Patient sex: M
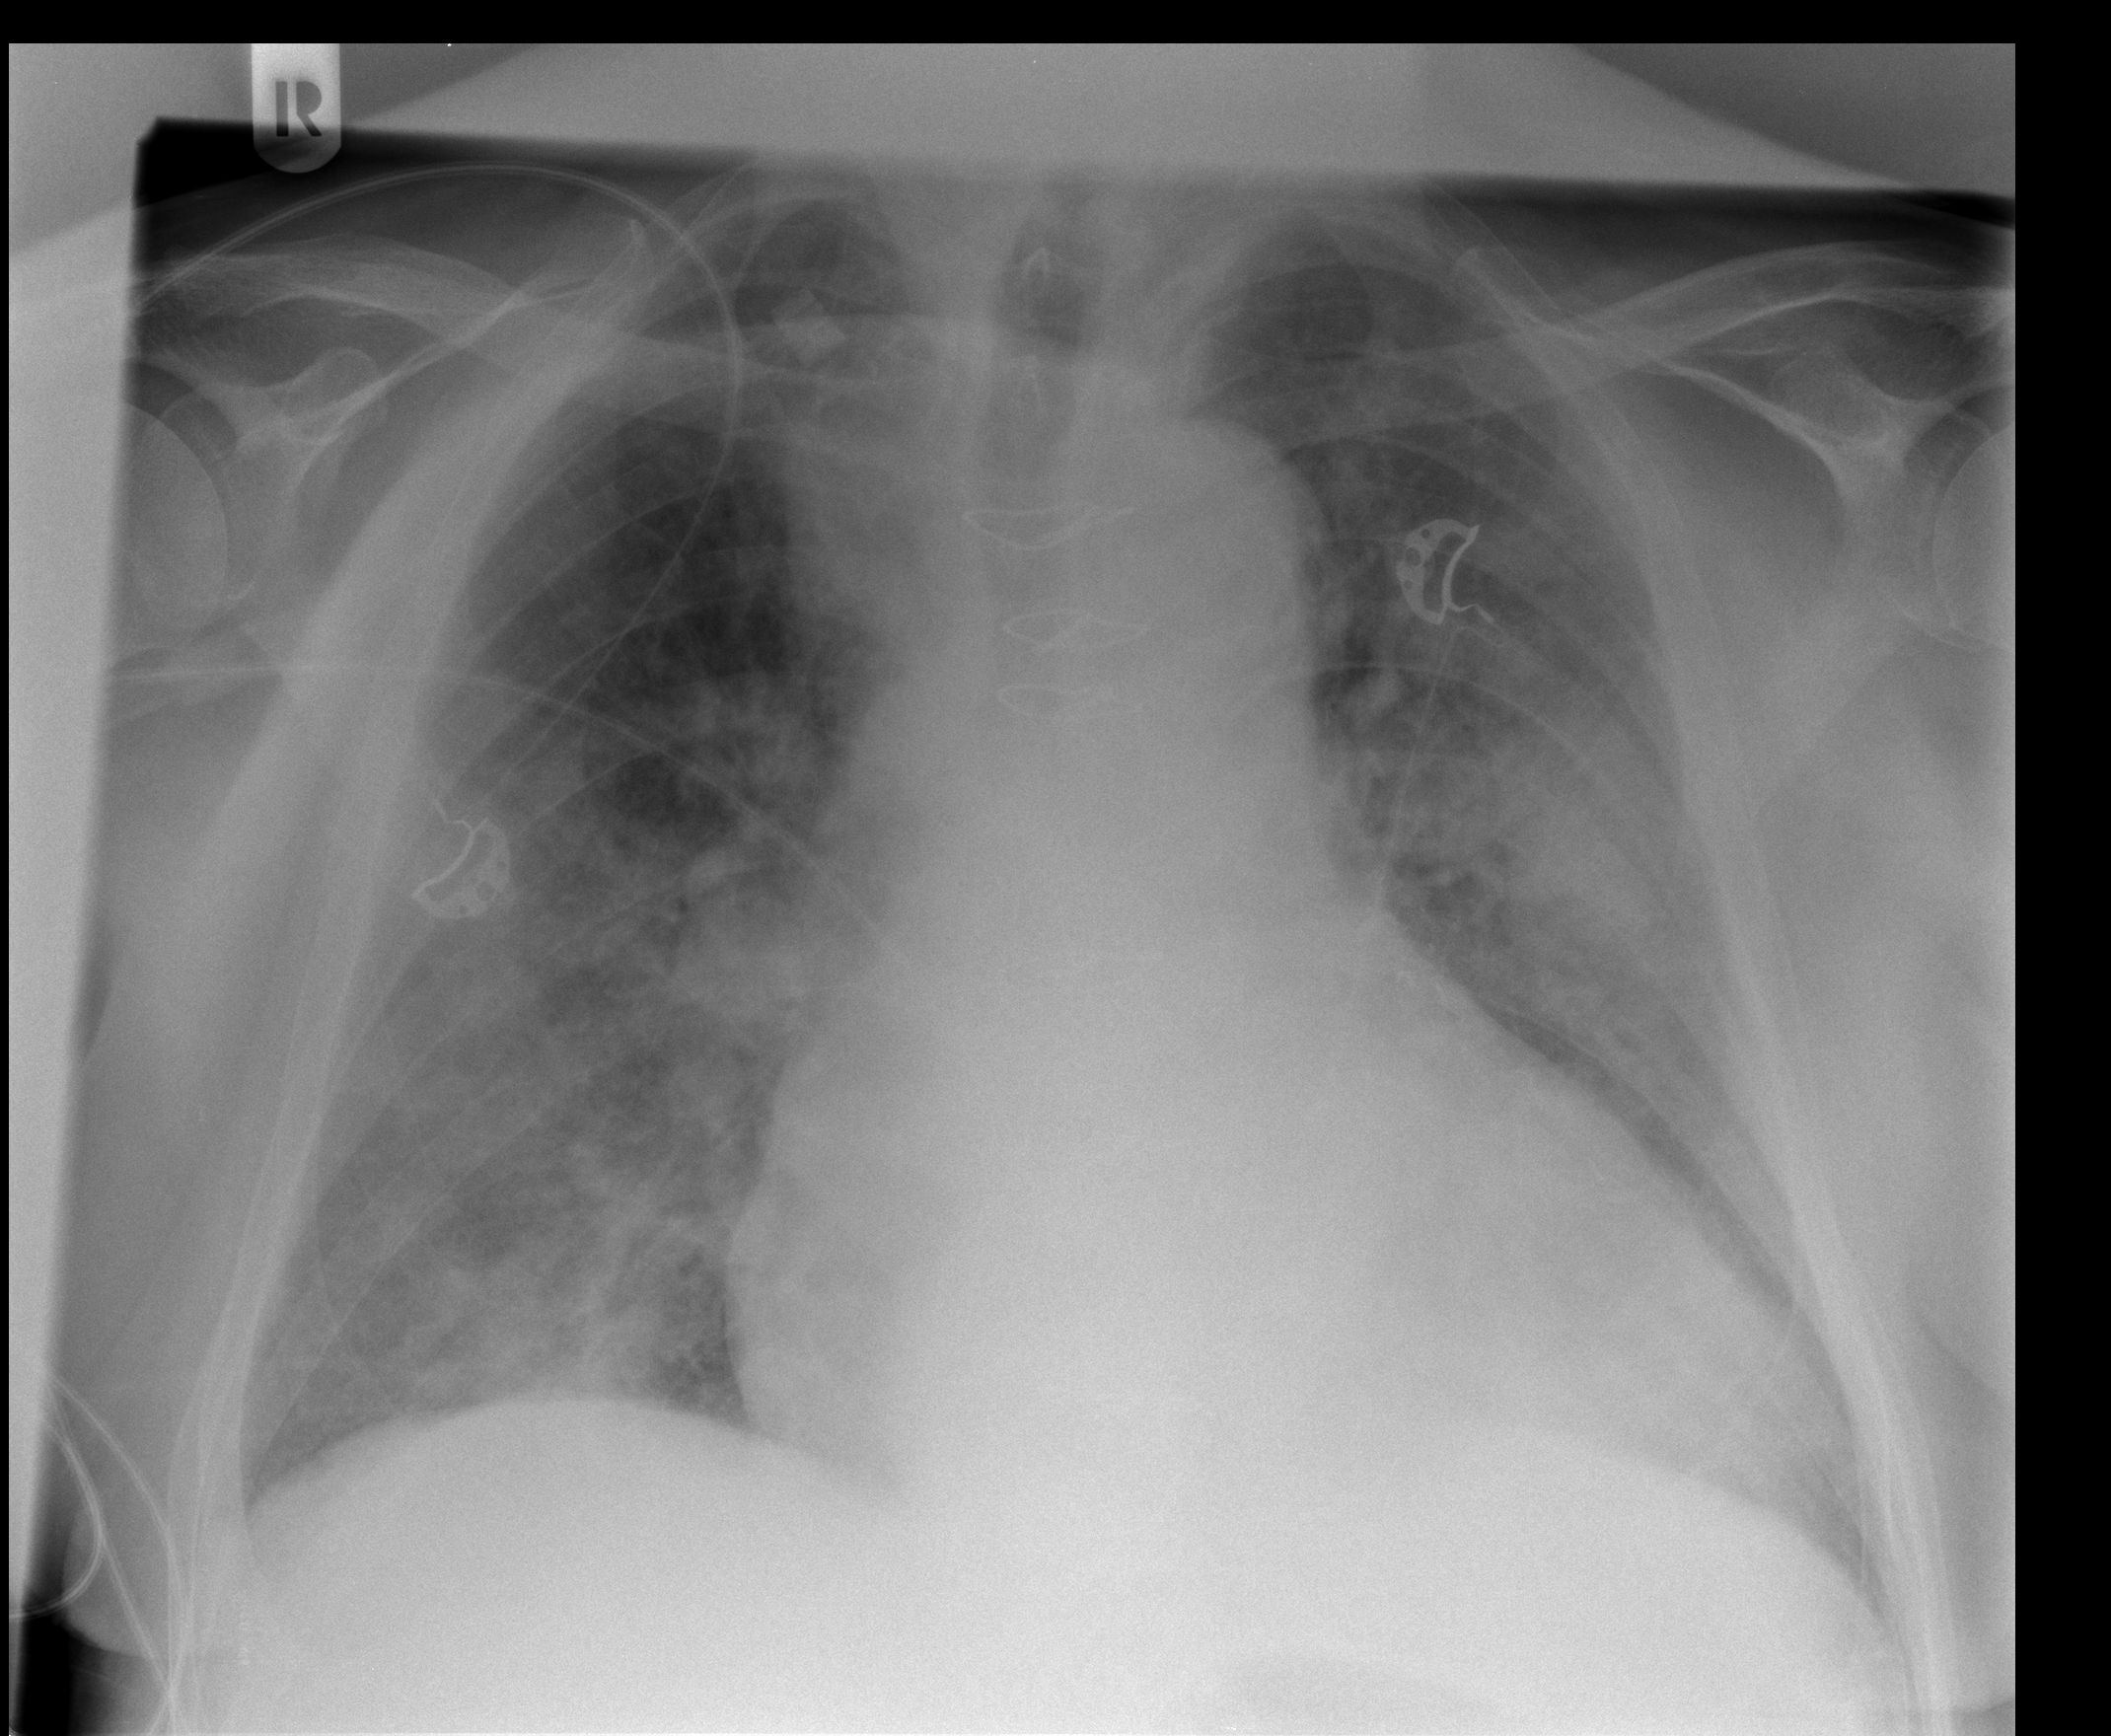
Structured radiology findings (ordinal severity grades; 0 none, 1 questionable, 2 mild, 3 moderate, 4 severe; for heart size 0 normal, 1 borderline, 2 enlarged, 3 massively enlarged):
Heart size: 2
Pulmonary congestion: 2
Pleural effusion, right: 1
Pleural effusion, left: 0
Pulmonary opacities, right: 3
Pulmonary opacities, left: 2
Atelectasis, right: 2
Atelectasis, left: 2